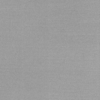
Label: dusty